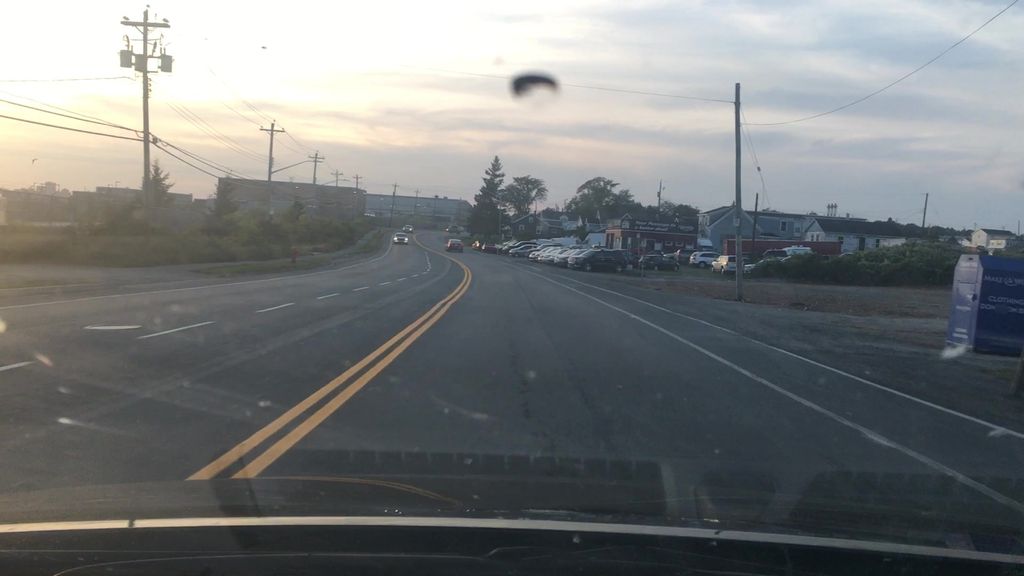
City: halifax